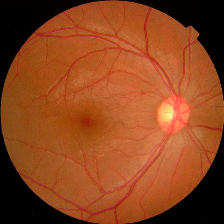
Diabetic retinopathy grade: No DR